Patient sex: M
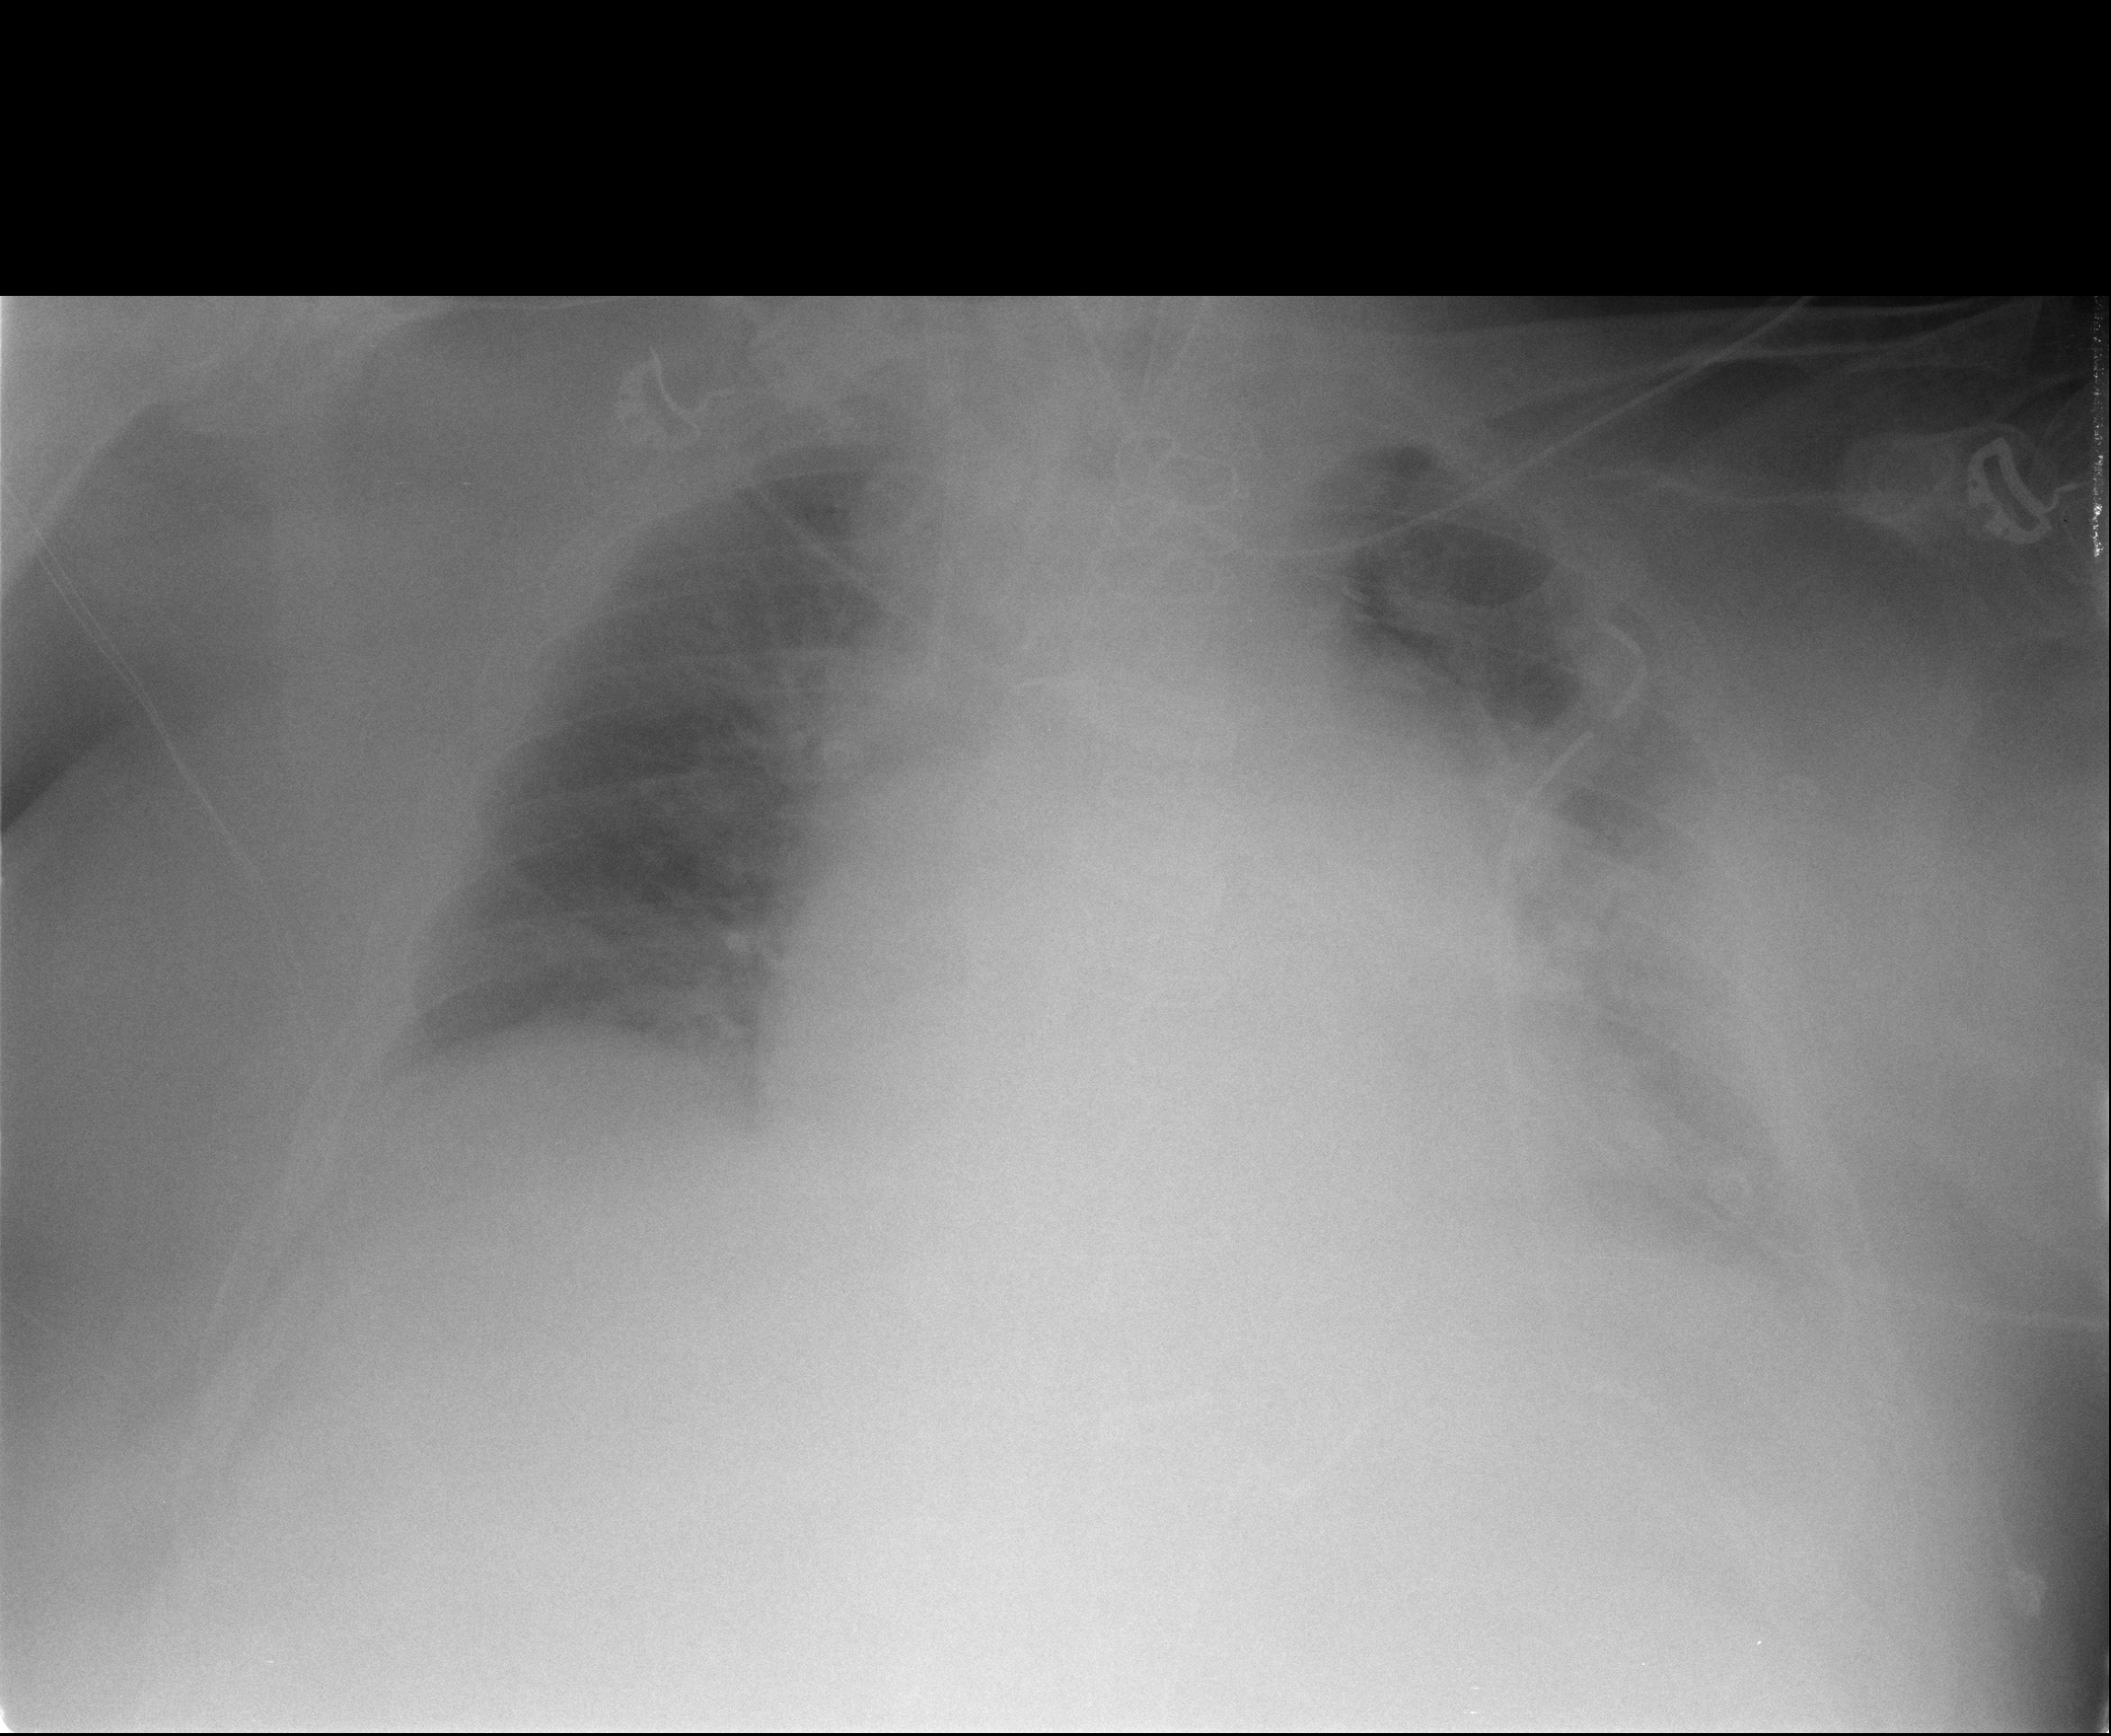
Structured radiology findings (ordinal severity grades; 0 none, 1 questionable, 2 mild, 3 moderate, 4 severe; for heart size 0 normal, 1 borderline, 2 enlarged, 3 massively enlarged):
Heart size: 2
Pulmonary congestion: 0
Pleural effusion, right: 0
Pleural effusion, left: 1
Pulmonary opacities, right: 0
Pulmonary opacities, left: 1
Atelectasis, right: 0
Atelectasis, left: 0